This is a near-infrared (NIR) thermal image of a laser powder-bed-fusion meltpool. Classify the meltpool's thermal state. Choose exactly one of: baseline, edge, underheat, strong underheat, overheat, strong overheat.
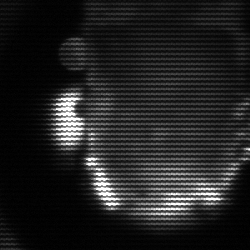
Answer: baseline